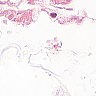
Metastatic tissue present: no